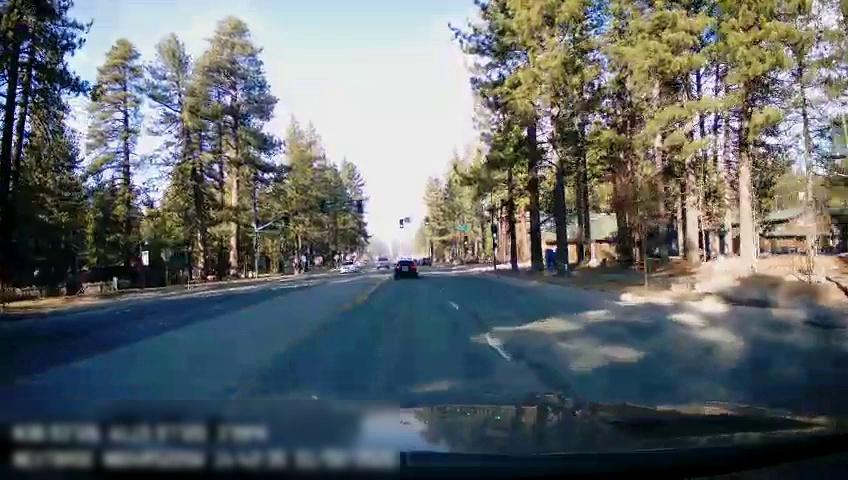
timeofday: Day
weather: Sunny
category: Drivable Space
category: Vehicles | SUV
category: Vehicles | Car
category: Vehicles | Car
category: Lanes | Opposite Lane
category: Lanes | Current Lane
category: Lanes | Current Lane
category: Traffic | Lights
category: Traffic | Lights
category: Traffic | Lights